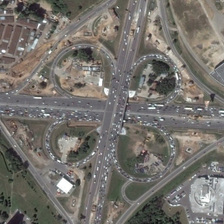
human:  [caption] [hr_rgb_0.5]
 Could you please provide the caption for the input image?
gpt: many cars are running on a viaduct .

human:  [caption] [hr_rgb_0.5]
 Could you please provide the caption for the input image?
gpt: many cars are running on a viaduct .

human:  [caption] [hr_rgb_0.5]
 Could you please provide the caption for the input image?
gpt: many cars are running on a viaduct .

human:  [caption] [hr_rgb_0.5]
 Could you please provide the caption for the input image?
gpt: many cars are running on a viaduct .

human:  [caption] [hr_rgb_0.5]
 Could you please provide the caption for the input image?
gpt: many cars are running on a viaduct .